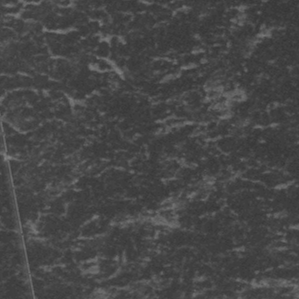
Label: frost